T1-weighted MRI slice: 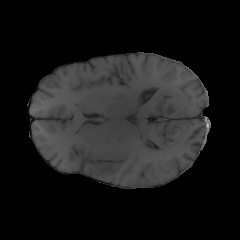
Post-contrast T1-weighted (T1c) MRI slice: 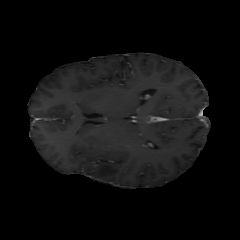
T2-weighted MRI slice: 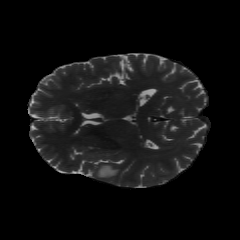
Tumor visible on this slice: yes